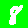
Digit: 8